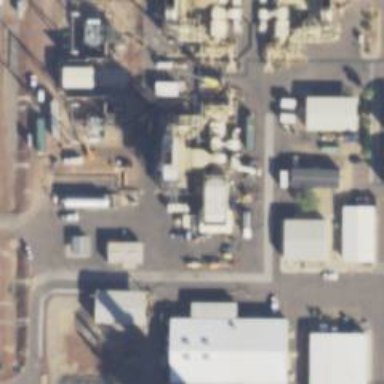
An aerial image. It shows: Gas-powered generator of combined cycle type.